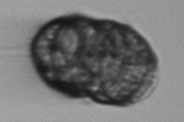
Label: Margalefidinium